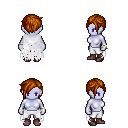
a pixel art fantasy rpg character, female body template, dark elf, purple skin, white tattered cape, white pants, brunette pixie cut hairstyle, bracelets, maroon shoes, four views (front, back, left, right), 2x2 character sprite sheet, small pixel art, hard edges, no anti-aliasing